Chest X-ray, PA view. Patient: 39 years old, sex F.
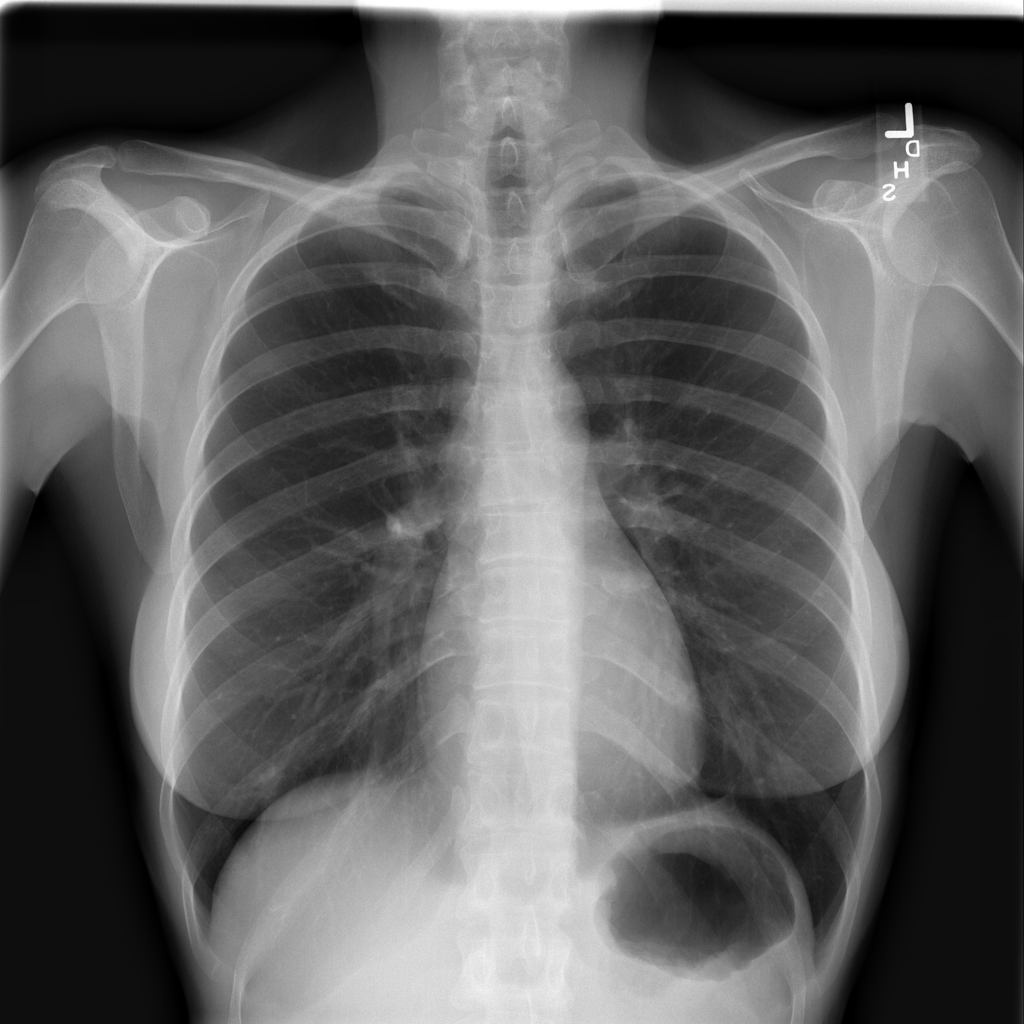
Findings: No Finding